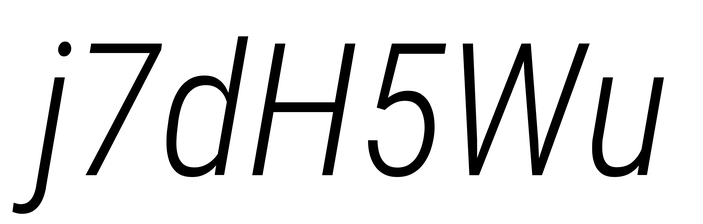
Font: Roboto-Italic_Condensed_Light_Italic